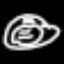
Label: frog